Question: i am using iphone simulator. One time i chose "deny and do not ask me". But now i want using this functionality. How can I do this ?
my mac is 10.6.3 ; Do i need an update ? I didn't find a check box "Disable Location Services"
Apple->System Preferences -> Security

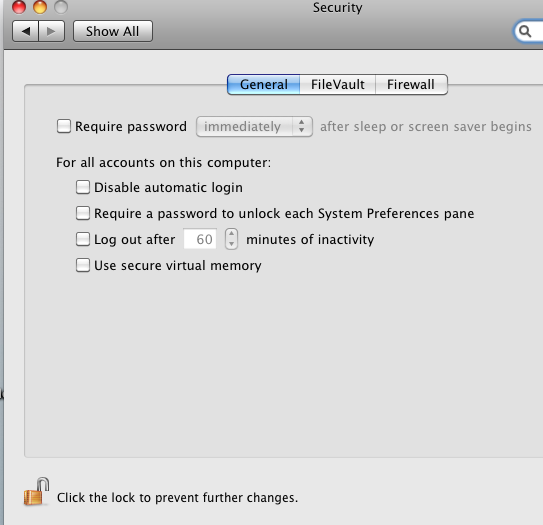
Answer: Go Apple->System Preferences -> Security In the general tab there is a check box "Disable Location Services" next to that there is a button to reset warnings. That should do it.